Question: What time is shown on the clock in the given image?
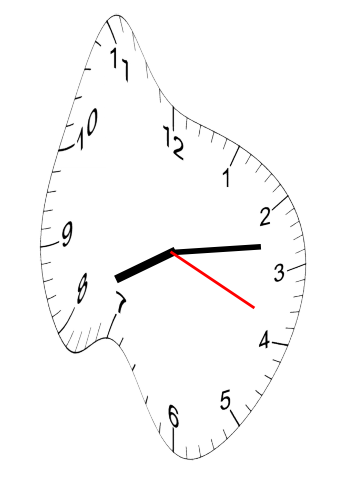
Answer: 08:13:19